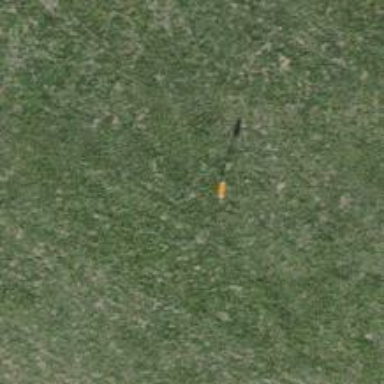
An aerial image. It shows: View of pole with roofed pipeline marker.